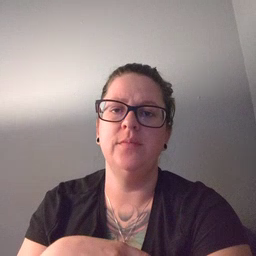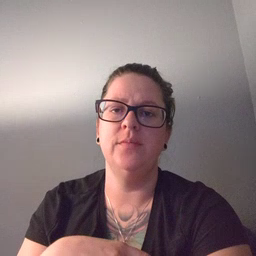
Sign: there